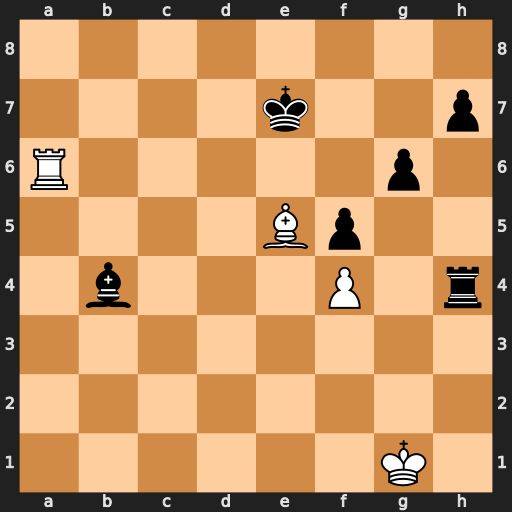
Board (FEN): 8/4k2p/R5p1/4Bp2/1b3P1r/8/8/6K1
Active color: w
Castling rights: -
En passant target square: -
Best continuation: Bf6+ Kf7 Bxh4